Field crop: tomato
Growth stage: 1
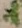
Species: solanum